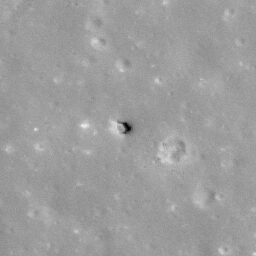
Pit: Kepler 2
Host crater: Kepler
Host type: impact_melt
Lunar coordinates: latitude 8.272, longitude 322.025